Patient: sex F, age 61
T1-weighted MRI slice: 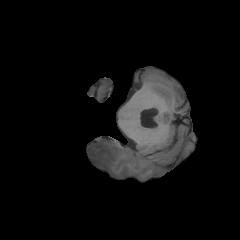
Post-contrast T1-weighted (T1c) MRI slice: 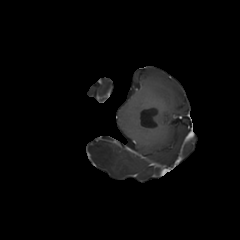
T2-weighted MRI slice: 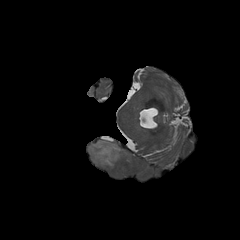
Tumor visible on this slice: yes
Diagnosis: Astrocytoma, IDH-wildtype
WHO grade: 2